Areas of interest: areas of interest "Traffic and Vehicle Management"
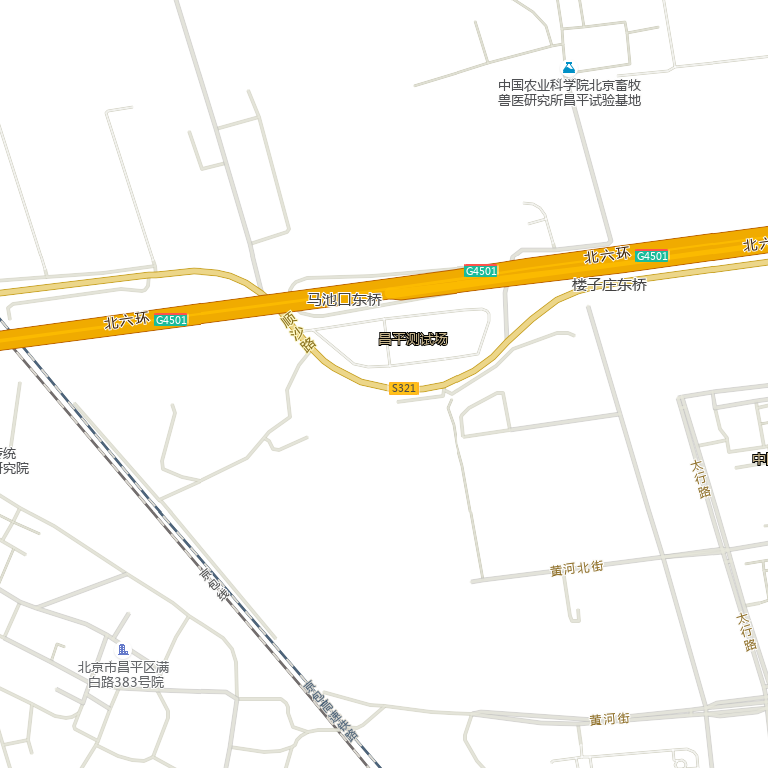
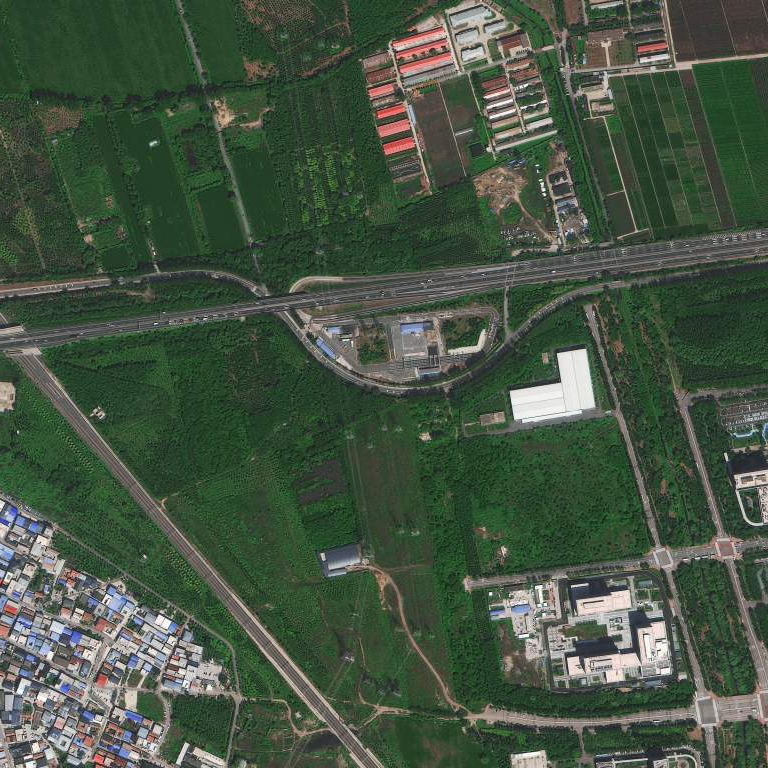